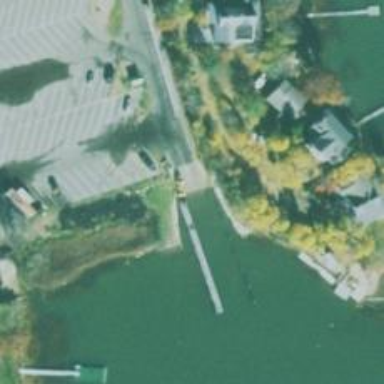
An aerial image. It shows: Slipway on leisure land.